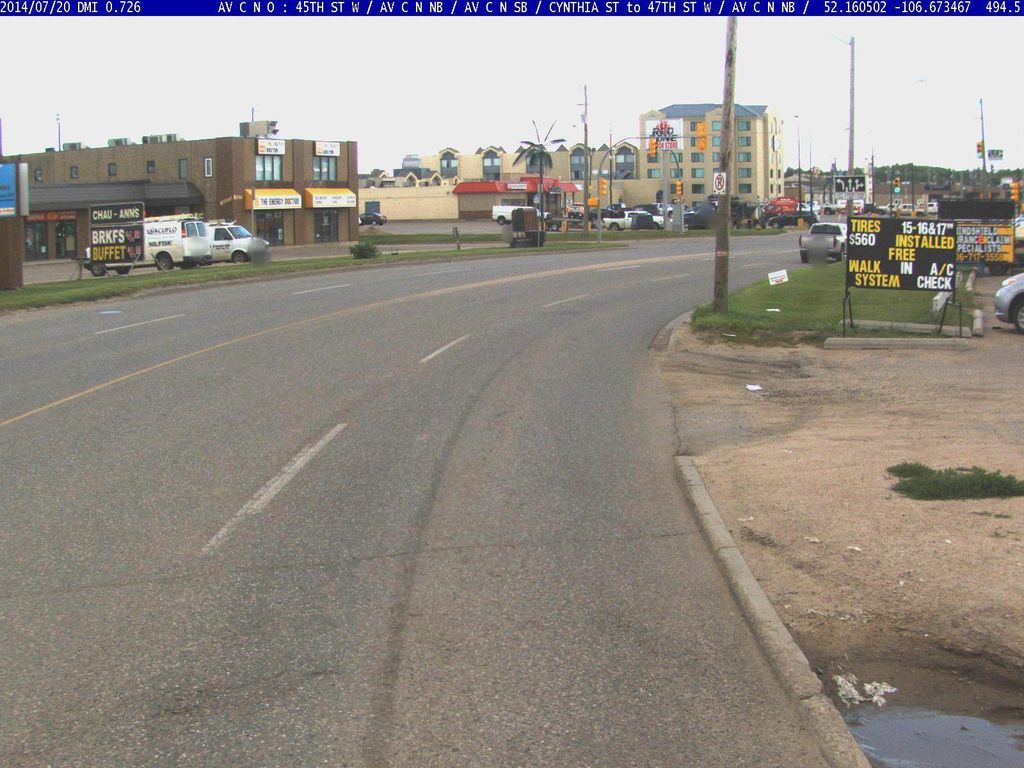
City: saskatoon